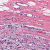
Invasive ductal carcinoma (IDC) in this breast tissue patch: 0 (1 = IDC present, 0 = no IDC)